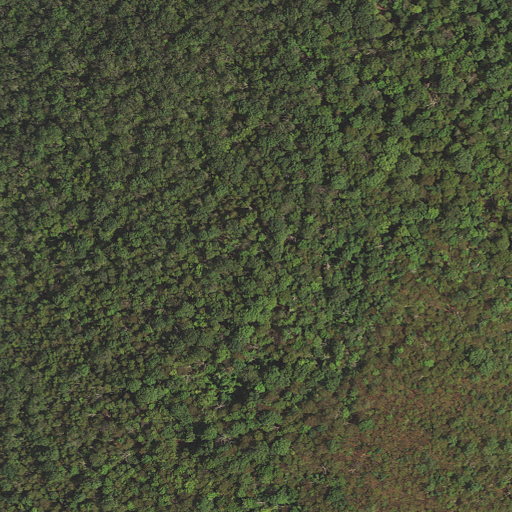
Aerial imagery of mountain in Maryland named College Mountain containing only deciduous forest